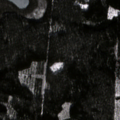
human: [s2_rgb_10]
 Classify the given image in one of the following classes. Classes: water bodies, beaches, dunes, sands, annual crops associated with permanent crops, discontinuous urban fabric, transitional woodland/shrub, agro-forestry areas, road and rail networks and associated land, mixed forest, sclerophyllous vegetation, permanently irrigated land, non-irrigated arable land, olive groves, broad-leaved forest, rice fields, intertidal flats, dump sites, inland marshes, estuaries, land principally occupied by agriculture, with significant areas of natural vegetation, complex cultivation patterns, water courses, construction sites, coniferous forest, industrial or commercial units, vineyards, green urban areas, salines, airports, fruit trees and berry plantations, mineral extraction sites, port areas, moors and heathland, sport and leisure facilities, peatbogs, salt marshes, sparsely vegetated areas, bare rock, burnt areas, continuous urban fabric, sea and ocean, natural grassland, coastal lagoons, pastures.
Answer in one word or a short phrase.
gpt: coniferous forest, peatbogs